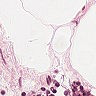
Metastatic tissue present: no